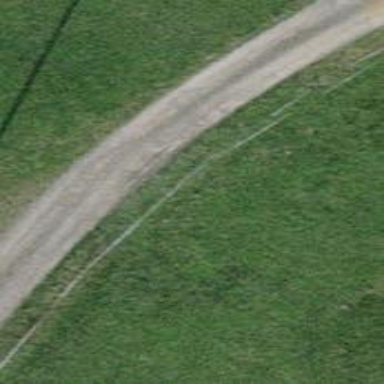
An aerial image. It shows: Track with grade 2 tracktype.